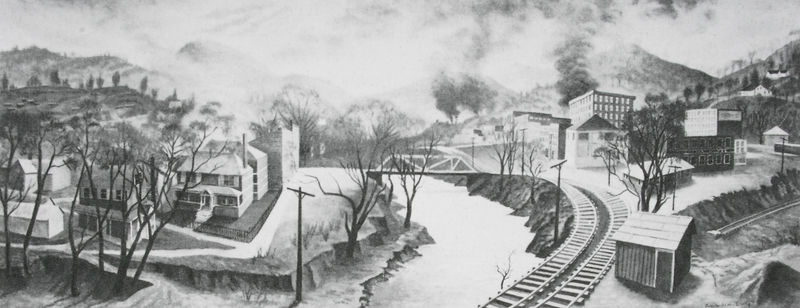
Titel: Appalachia
Künstler: Lucile Blanch
Standort: Appalachia (Virginia)
Institution: Post Office
Schlagwörter: berg, wasser, weiß, wolken, bäume, fluss, landschaft, stadt, ufer, fenster, grau, licht, schwarz, zeichnung, eis, gebäude, weg, zaun, häuser, hügel, brücke, kirche, rauch, wege, zwei, mast, moderne, berge, gebirge, hang, dorf, nebel, kahl, linien, steil, hütten, winter, fabrik, masten, brand, panorama, schlote, straßen, wohnhaus, strommast, schwarz-weiß, eisenbahn, eisenbahnbrücke, kapelle, siedlung, gleise, schienen, gleithang, stromleitung, strommasten, eisenbrücke, bauhütte, prallhang, quwalm, verschmolzen, multiperspektivisch